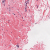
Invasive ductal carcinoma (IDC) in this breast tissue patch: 0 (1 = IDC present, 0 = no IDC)